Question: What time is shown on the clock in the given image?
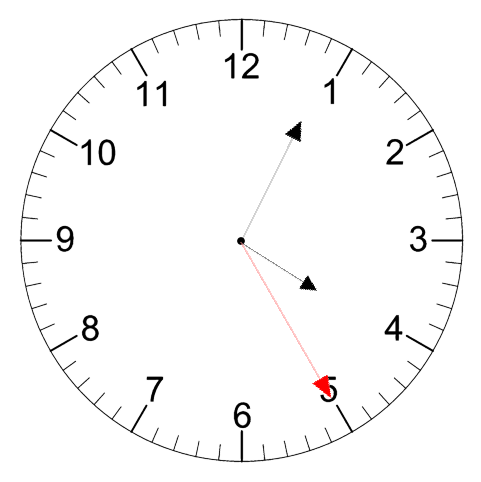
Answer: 04:04:25